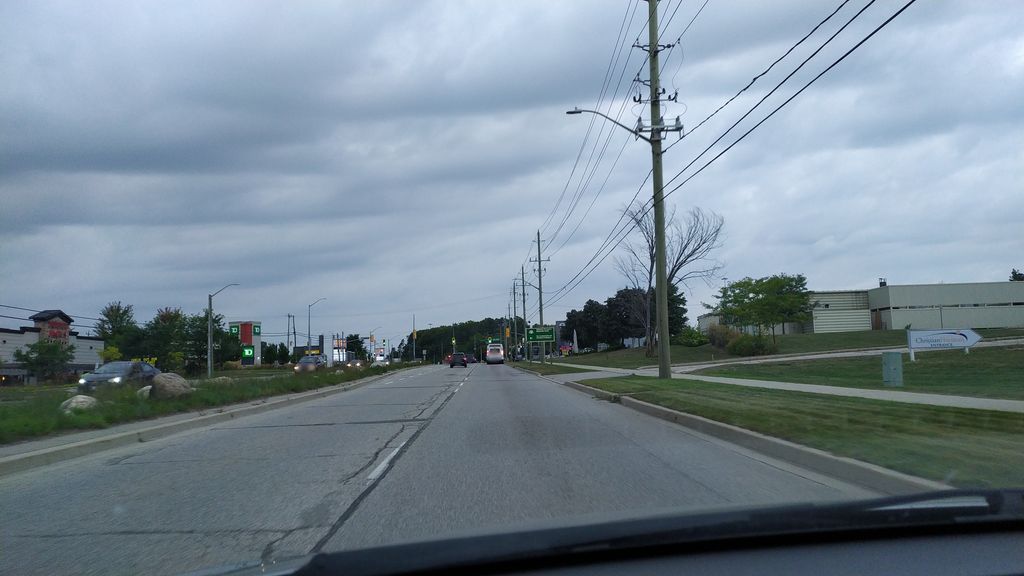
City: kitchener-waterloo